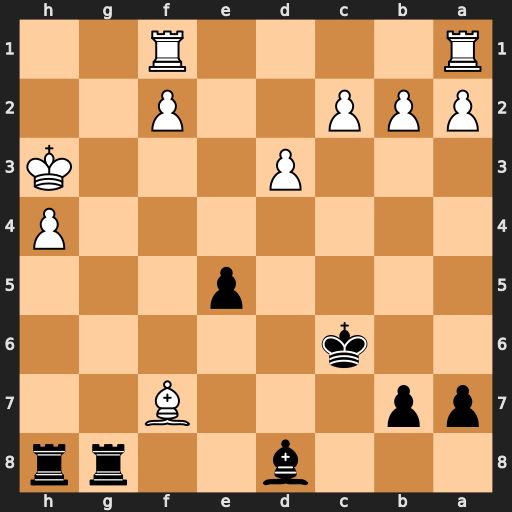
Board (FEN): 3b2rr/pp3B2/2k5/4p3/7P/3P3K/PPP2P2/R4R2
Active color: b
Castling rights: -
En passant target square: -
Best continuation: Rxh4#